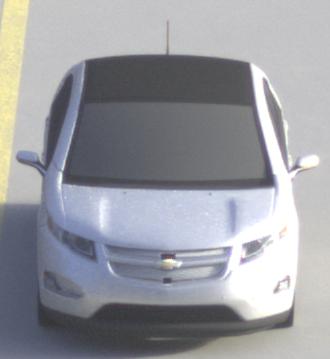
Make: Chevrolet
Model: Volt
Detailed model: Volt
Model produced from: 2011/11
Model produced until: 2014/08
Doors: 5
Color: white
Road condition: dry road
Daytime: morning or afternoon
Contrast: medium contrast